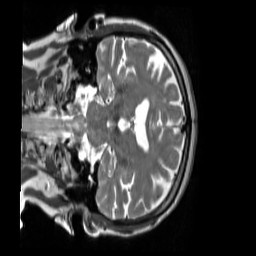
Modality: T2w
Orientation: coronal
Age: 56
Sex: female
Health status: ill
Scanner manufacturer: siemens
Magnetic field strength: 3 T
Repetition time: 2.8 s
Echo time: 0.326 s